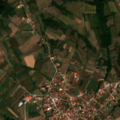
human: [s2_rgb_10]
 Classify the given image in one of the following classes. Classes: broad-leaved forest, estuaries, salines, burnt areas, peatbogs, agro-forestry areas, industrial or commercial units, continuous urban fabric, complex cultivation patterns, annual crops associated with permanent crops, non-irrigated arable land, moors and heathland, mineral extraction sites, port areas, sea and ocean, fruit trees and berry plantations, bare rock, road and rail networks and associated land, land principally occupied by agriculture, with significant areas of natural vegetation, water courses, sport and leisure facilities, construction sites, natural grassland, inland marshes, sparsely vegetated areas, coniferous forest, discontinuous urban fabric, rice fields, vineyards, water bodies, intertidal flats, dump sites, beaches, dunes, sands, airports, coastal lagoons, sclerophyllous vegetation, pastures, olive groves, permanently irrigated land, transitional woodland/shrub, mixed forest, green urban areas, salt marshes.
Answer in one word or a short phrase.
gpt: discontinuous urban fabric, complex cultivation patterns, land principally occupied by agriculture, with significant areas of natural vegetation